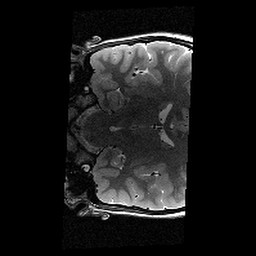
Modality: T2w
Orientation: coronal
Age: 12
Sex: male
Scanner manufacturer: siemens
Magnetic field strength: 3 T
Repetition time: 7.7 s
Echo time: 0.067 s